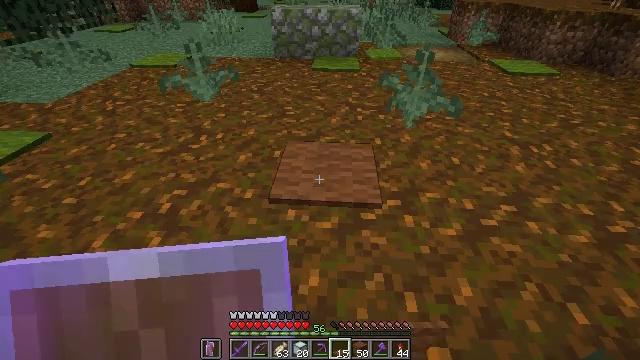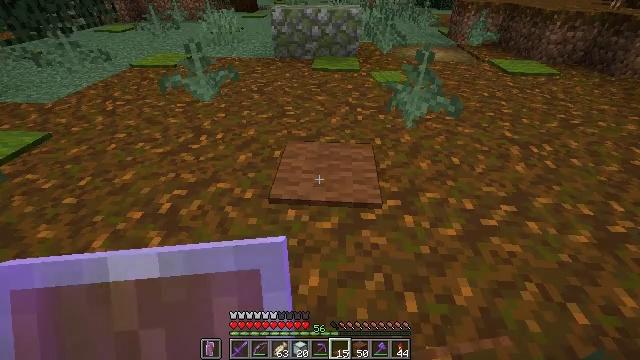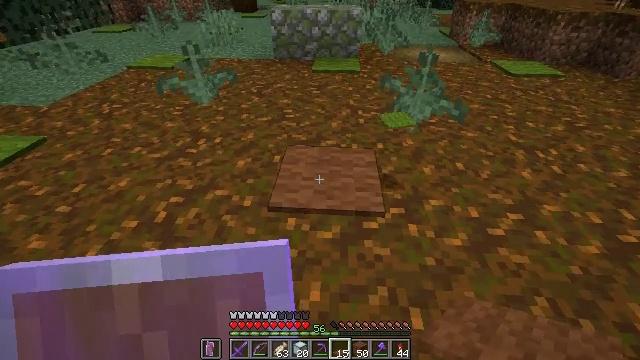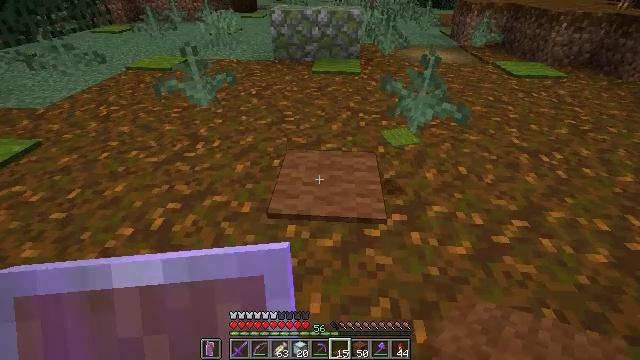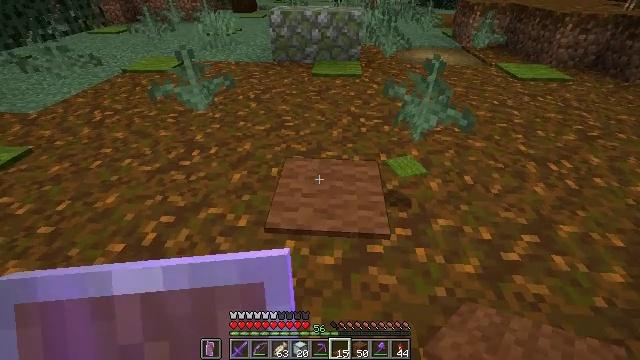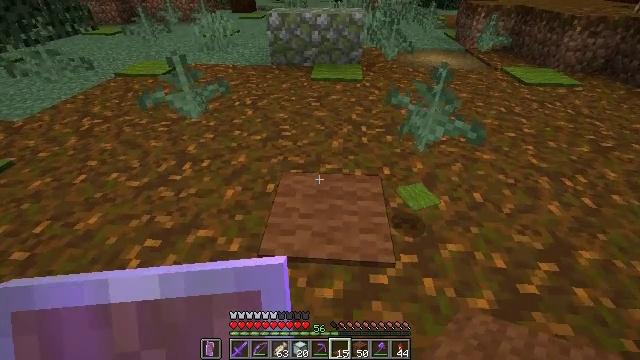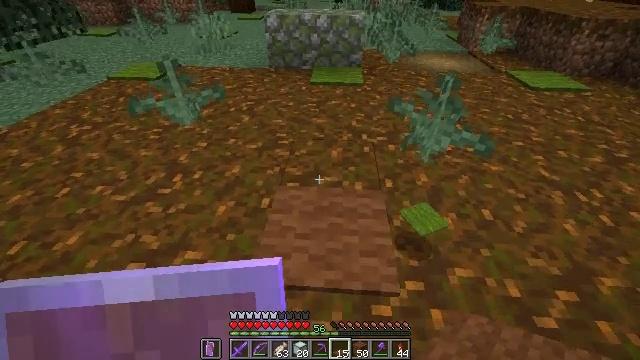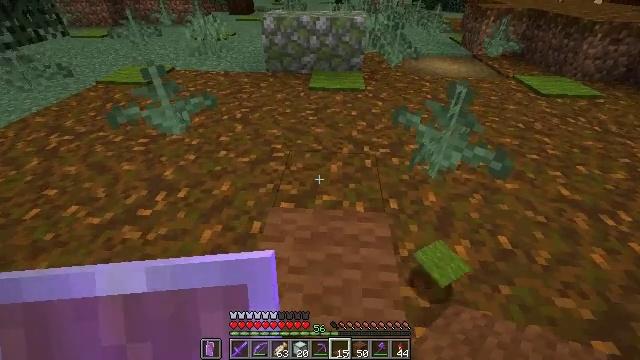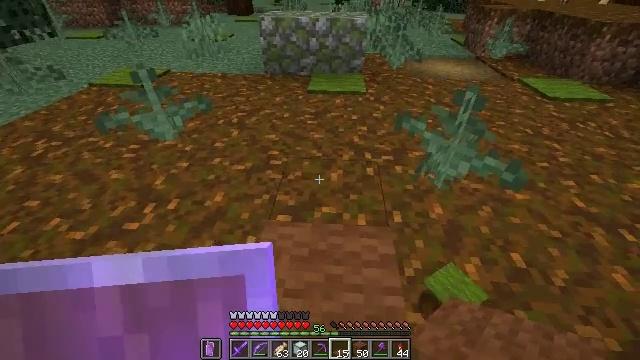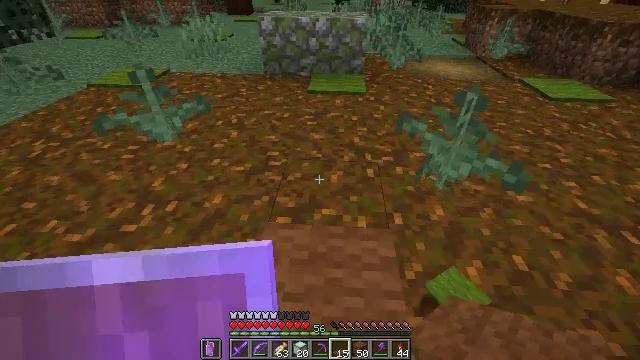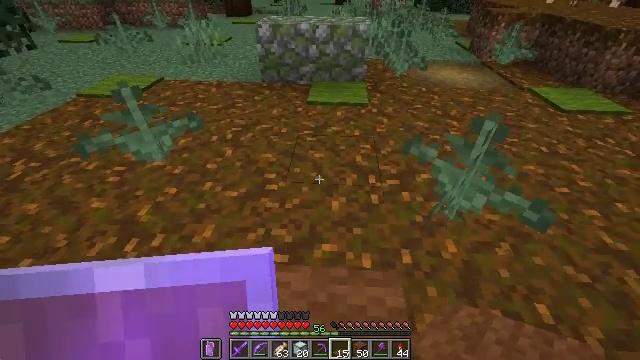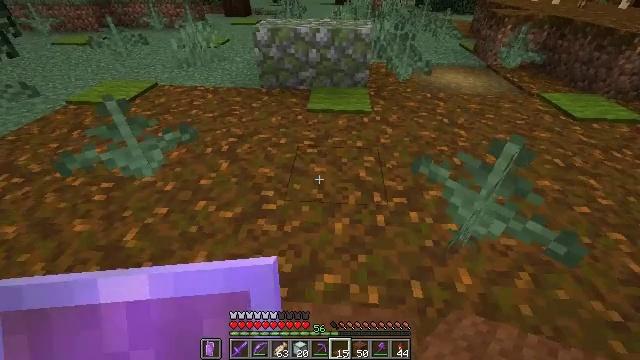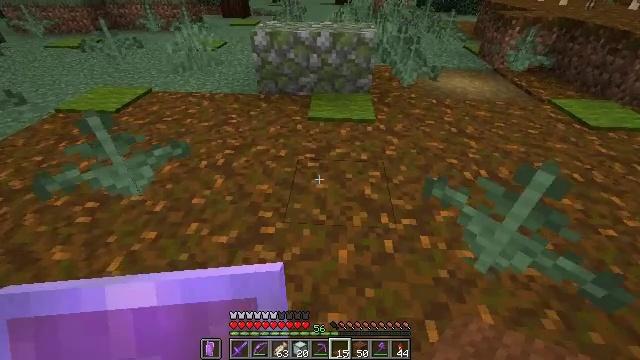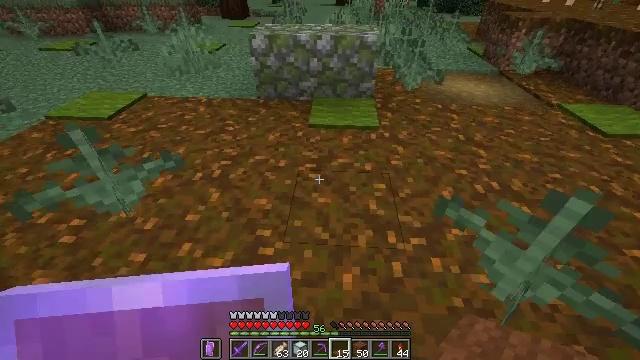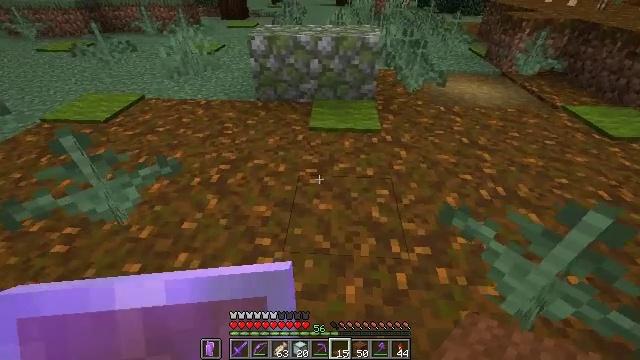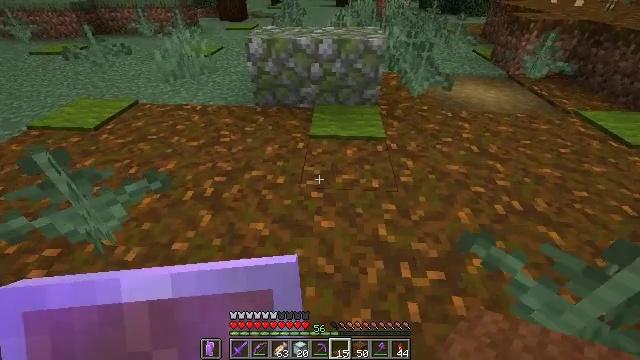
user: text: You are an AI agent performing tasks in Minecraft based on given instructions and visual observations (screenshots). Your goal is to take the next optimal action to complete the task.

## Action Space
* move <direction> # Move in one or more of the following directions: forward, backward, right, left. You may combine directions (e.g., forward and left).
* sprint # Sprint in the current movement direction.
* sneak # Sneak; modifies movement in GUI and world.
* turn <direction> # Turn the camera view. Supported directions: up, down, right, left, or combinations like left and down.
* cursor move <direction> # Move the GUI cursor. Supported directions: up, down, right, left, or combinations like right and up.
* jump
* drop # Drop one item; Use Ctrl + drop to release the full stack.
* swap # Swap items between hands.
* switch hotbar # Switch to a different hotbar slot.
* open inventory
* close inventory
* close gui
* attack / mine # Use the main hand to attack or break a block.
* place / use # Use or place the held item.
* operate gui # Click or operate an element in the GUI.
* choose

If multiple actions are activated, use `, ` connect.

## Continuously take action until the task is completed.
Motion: motion action
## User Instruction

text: Attack the green carpet to retrieve it.
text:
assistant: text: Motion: no_op
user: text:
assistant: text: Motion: move forward
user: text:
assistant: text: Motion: move forward
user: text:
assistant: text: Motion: move forward
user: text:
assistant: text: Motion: move forward
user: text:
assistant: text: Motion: move forward
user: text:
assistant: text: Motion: move forward
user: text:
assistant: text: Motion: move forward
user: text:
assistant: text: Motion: move forward
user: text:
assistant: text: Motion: move forward
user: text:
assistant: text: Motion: move forward
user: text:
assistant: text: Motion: move forward
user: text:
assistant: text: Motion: move forward
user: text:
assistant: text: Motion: move forward
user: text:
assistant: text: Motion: move forward
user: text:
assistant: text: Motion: move forward
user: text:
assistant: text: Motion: move forward
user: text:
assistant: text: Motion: move forward
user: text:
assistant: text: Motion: move forward
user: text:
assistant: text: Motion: no_op
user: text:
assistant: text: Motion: no_op
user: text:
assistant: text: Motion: no_op
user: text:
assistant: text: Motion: no_op
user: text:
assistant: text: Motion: no_op
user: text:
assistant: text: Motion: turn right and up
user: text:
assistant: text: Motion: turn right and up
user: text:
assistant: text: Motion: no_op
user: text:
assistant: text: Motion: attack / mine
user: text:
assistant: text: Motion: attack / mine
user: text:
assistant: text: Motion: attack / mine